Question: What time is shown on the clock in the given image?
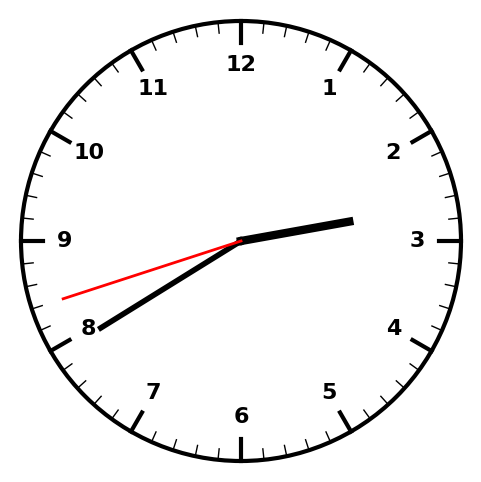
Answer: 02:39:42